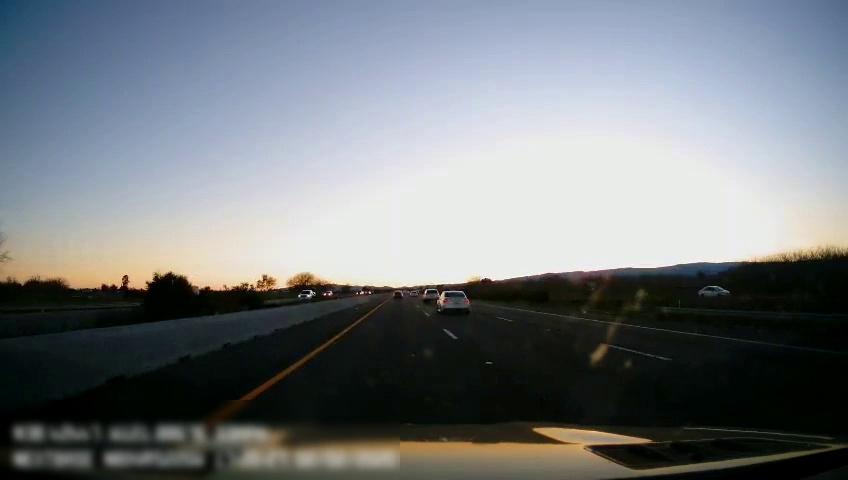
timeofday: Day
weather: Sunny
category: Drivable Space
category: Vehicles | Car
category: Vehicles | SUV
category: Vehicles | Car
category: Vehicles | SUV
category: Vehicles | Car
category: Lanes | Current Lane
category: Lanes | Current Lane
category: Lanes | Alternate Lane
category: Lanes | Alternate Lane